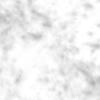
Label: no_change